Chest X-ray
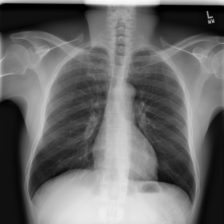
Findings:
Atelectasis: negative
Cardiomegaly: negative
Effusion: negative
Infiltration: negative
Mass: negative
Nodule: negative
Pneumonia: negative
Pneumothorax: negative
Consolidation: negative
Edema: negative
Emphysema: negative
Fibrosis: negative
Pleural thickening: negative
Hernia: negative